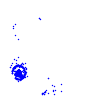
Particle: kaon